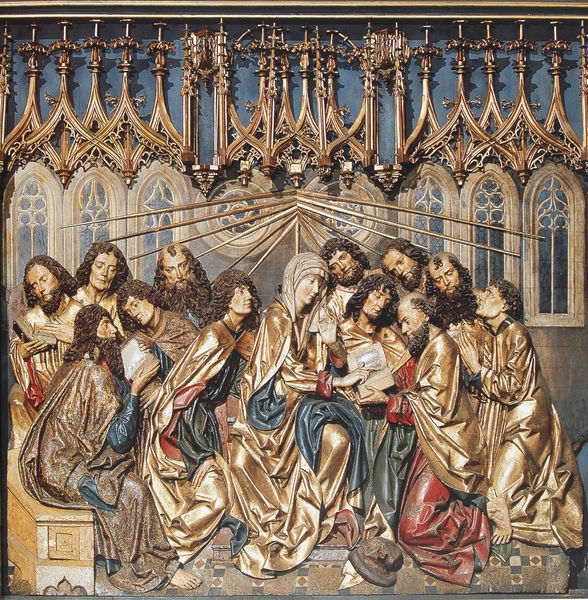
Titel: Hochaltar, Flügel-Innenseite, Herabkunft des Heiligen Geistes zu Pfingsten
Künstler: Veit Stoß
Standort: Krakau
Institution: Pfarrkirche Maria Himmelfahrt
Schlagwörter: blau, gott, hand, mann, schatten, weiß, menschen, sitzen, braun, bunt, fenster, frau, frisur, haar, holz, kleider, männer, blick, rot, tuch, versammlung, bart, bärte, architektur, augen, bibel, falten, gesicht, rahmen, gesten, kirche, gewand, gold, haare, interieur, mantel, sitzend, gewänder, gotik, locken, kreis, skulptur, kopfbedeckung, relief, farbig, bogen, weis, bank, füsse, figuren, kopftuch, lesen, faltenwurf, plastik, zeigen, bemalt, bögen, moses, buch, fuss, glaube, religion, strahlen, strahl, altar, hochaltar, kathedrale, schnitzerei, skulpturen, spitzbogen, jesus, mittelalter, chor, balu, heilige, gefasst, verehrung, jünger, heilig, gothik, maria, madonna, sitzbank, christen, jesu, petrus, verzierungen, schnitzereien, altarbild, lanzettfenster, josef, masswerk, arcaden, fialen, gesprenge, retabel, juden, apostel, pfingsten, mose, judas, katholiken, pfingstwunder, männeer, riemenschneider, maphorion, lesne, zeigt, deutet